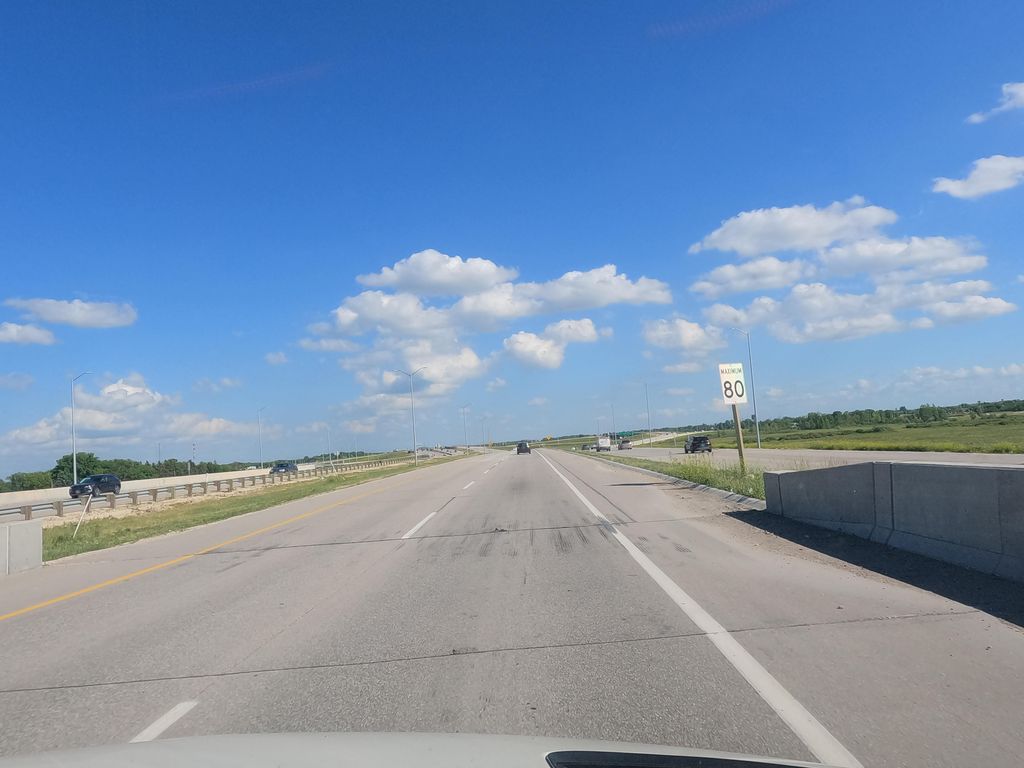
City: winnipeg